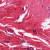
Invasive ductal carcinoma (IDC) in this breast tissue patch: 0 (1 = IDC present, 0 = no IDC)